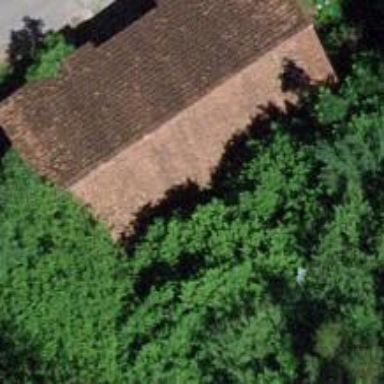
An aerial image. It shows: Barn.